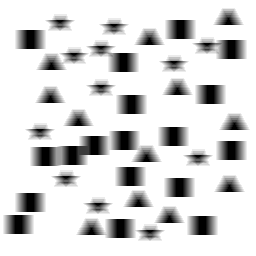
Squares: 18
Triangles: 12
Stars: 12
Total shapes: 42